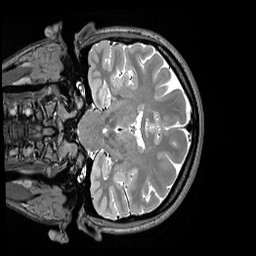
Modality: T2w
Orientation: coronal
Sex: female
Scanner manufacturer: siemens
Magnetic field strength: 3 T
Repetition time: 3 s
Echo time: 0.409 s